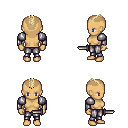
a pixel art fantasy rpg character, female body template, human, tanned skin, steel arm armor, metal pants, white blonde short mohawk hairstyle, bracelets, dagger, four views (front, back, left, right), 2x2 character sprite sheet, small pixel art, hard edges, no anti-aliasing